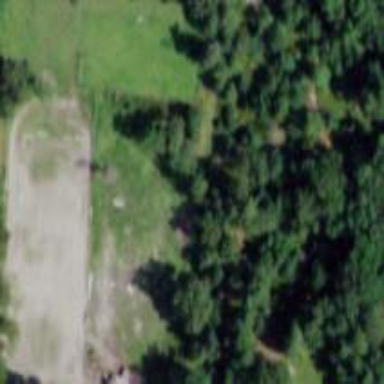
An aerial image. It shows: Farmyard used for horse riding leisure activities.